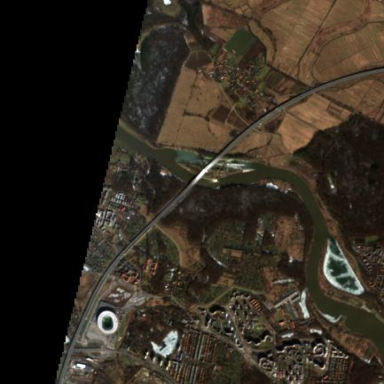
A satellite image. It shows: Suspension bridge.